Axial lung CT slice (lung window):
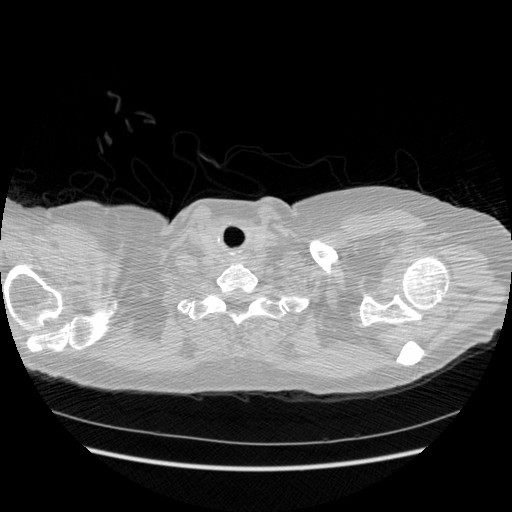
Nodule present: no